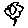
Label: flower